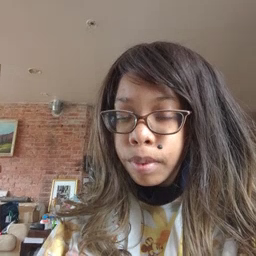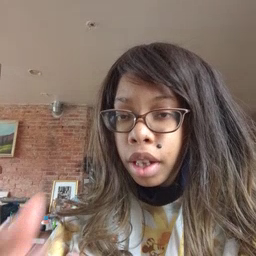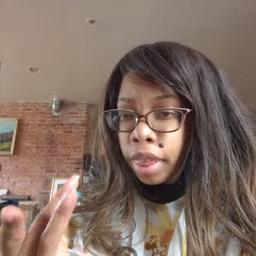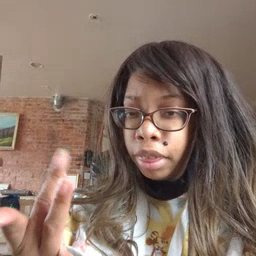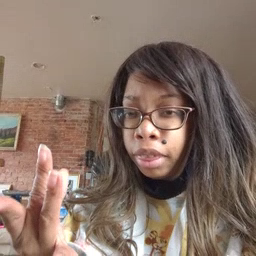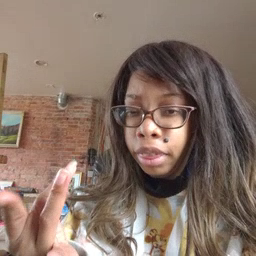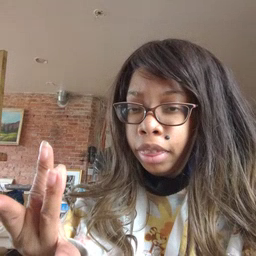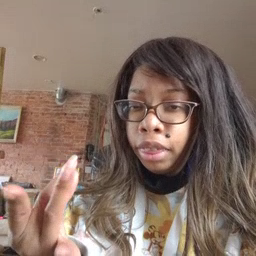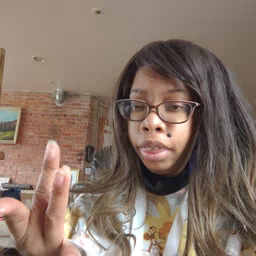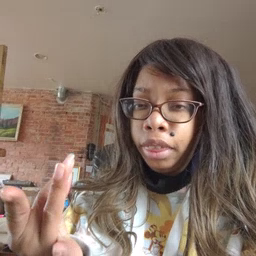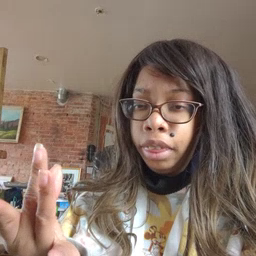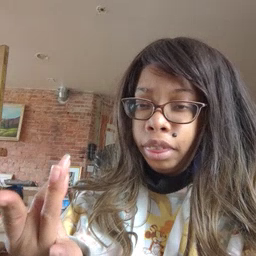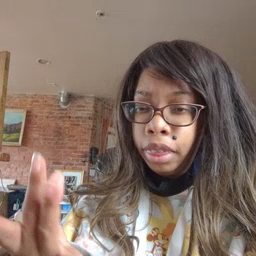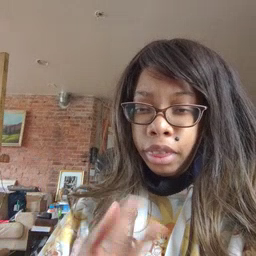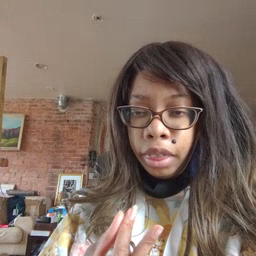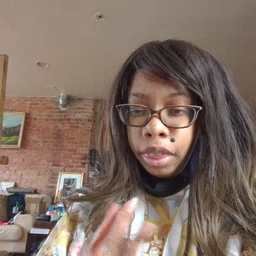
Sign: sticky